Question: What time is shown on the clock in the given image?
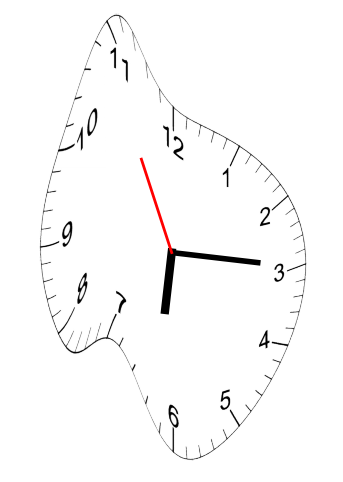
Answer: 06:14:55